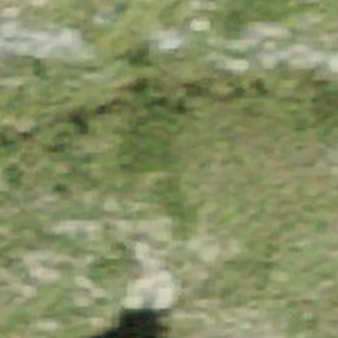
Label: other